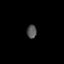
Tissue: skin
Cell type: Myeloid cells
Senescence score: 0.7553
Nuclear area (px): 128
Mean DAPI intensity: 83.742